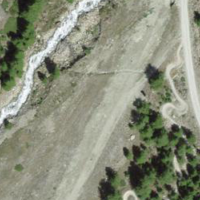
EUNIS habitat code: 31
Species observed at this site:
Bistorta vivipara